Interaction volume radius: 10 \u00c5
Interaction volume height: 20 \u00c5
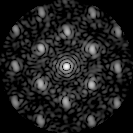
Disorder parameter: 0.416